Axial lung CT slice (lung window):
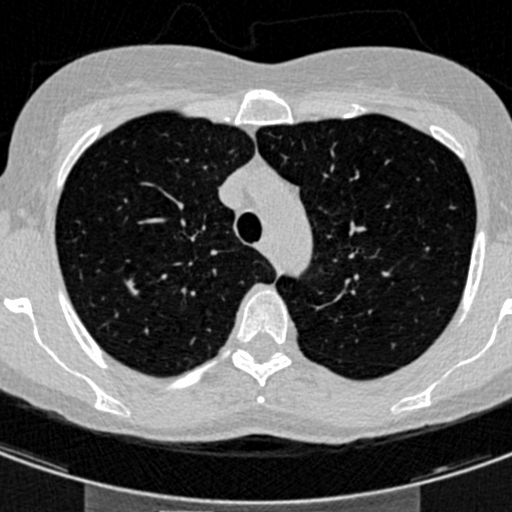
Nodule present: yes
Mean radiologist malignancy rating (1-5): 3.5